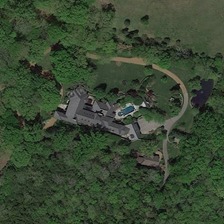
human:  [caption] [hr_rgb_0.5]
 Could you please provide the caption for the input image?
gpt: many green trees are around a building with a swimming pool .

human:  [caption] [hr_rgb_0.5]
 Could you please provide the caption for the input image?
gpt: many green trees are around a building with a swimming pool .

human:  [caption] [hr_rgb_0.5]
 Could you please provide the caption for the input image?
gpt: many green trees are around a building with a swimming pool .

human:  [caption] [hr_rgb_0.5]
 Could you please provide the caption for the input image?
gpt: many green trees are around a building with a swimming pool .

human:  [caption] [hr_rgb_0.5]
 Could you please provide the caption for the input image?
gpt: many green trees are around a building with a swimming pool .